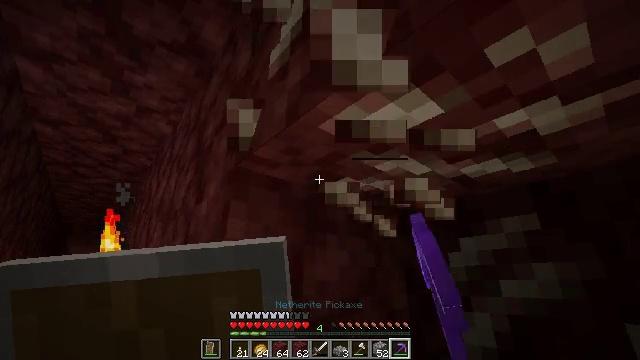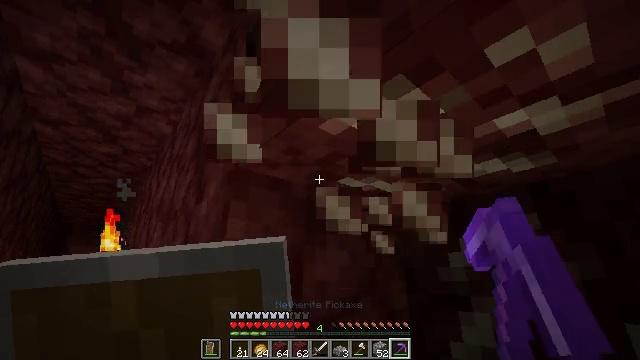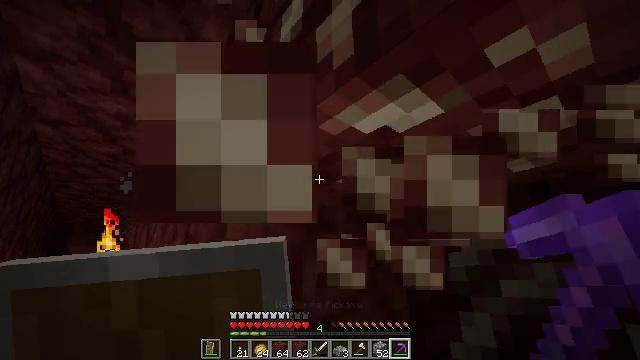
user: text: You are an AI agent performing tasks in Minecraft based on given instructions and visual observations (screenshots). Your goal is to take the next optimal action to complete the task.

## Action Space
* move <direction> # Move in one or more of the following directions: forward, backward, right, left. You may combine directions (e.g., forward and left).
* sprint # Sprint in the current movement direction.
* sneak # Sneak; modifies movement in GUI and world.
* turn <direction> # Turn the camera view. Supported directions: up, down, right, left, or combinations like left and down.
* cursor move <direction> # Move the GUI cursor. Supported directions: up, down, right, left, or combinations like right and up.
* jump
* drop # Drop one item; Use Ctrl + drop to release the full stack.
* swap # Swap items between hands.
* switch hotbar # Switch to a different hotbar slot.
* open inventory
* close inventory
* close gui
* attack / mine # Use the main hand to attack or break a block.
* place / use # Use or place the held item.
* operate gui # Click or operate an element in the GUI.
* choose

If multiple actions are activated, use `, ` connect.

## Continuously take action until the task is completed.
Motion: motion action
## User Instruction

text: Collect nether quartz from the ore block.
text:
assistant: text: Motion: no_op
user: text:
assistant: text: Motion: no_op
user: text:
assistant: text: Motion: no_op